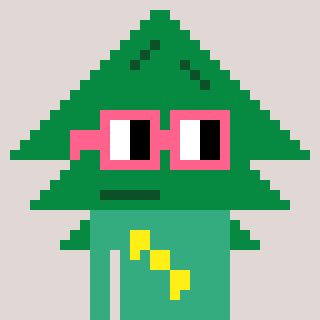
a pixel art character with square pink glasses, a fir-shaped head and a teal-colored body on a warm background